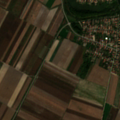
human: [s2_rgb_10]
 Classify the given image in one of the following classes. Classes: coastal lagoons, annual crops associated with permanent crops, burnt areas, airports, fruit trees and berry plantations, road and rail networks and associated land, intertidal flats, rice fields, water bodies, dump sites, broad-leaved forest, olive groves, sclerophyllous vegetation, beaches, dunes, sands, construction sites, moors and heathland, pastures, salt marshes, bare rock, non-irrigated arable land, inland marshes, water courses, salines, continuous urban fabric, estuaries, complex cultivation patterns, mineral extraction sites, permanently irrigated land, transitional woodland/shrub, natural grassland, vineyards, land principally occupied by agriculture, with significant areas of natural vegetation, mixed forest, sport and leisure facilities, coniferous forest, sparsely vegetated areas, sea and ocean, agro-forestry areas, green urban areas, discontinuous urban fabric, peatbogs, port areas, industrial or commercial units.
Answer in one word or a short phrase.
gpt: discontinuous urban fabric, non-irrigated arable land, transitional woodland/shrub